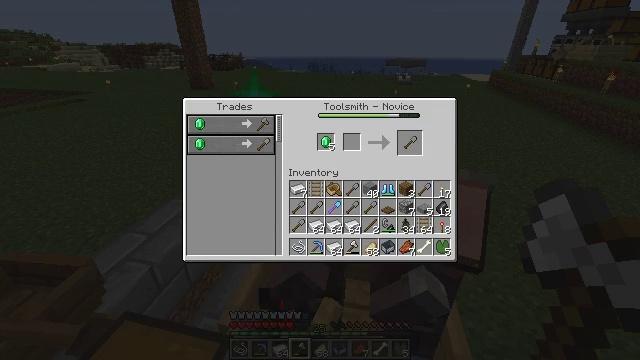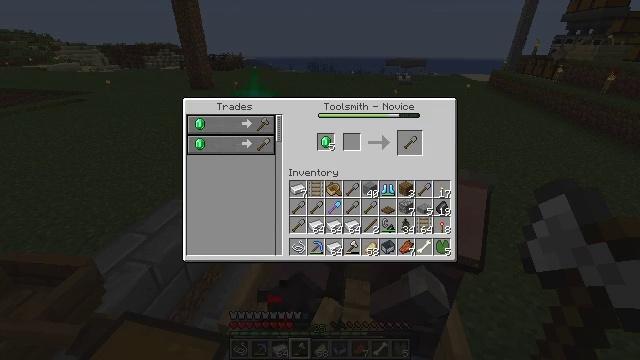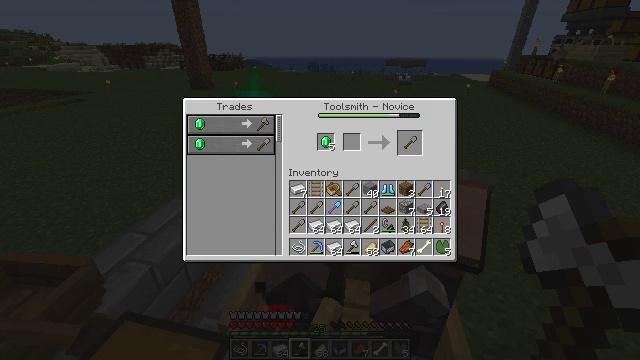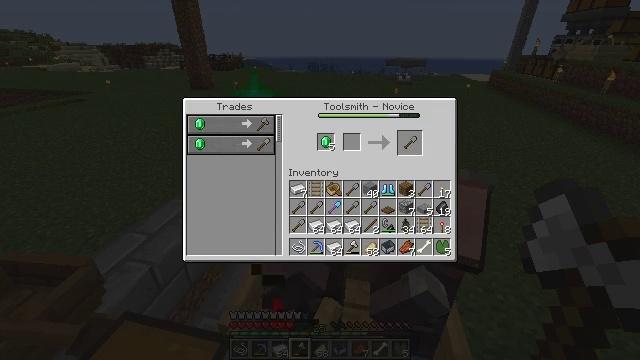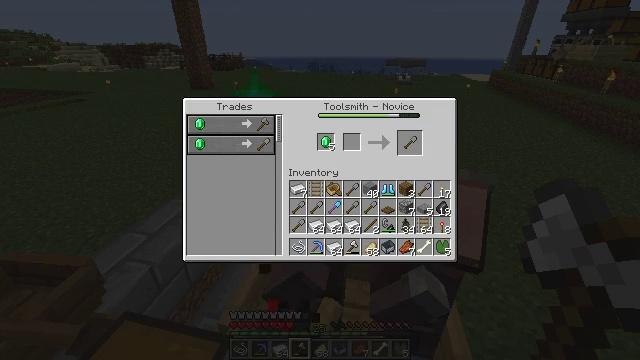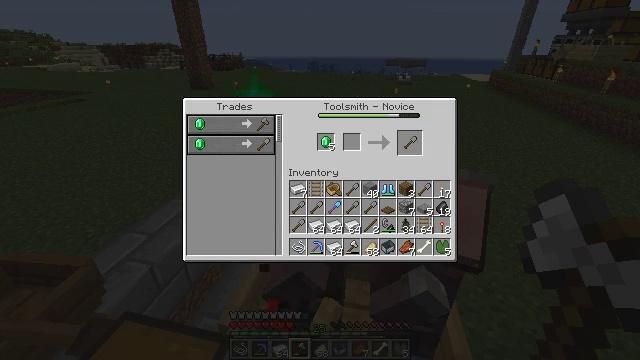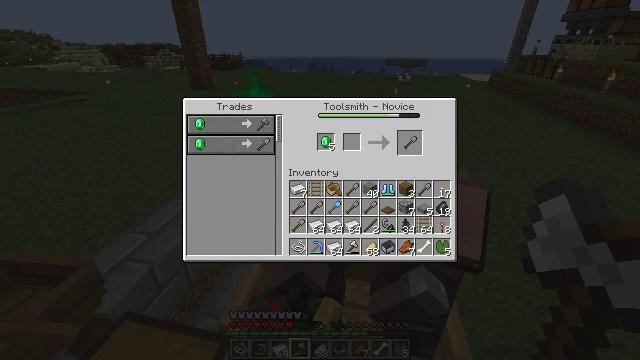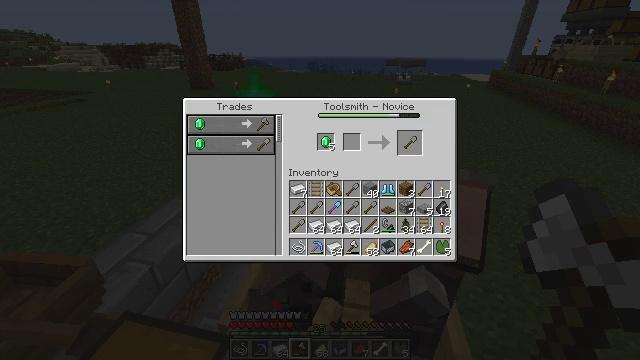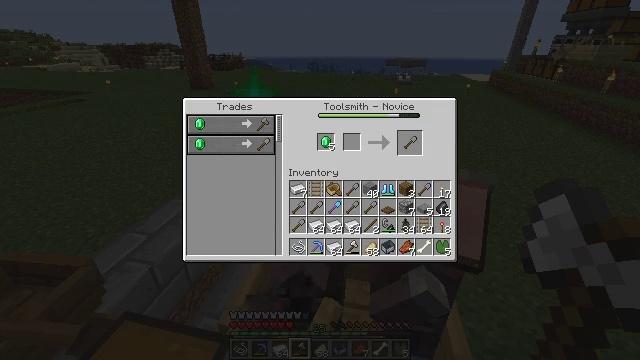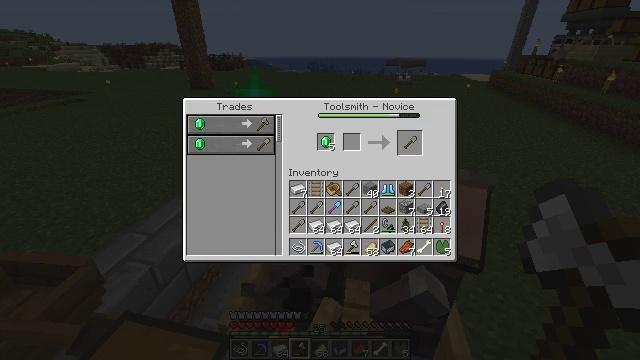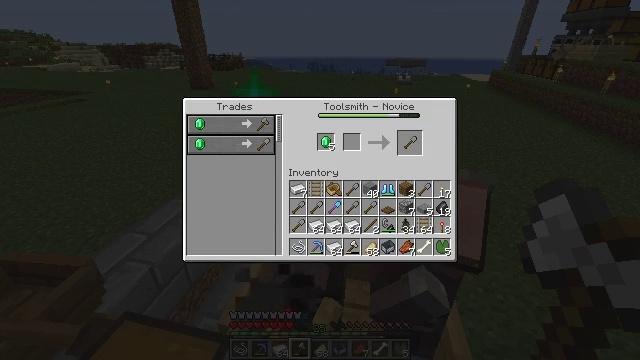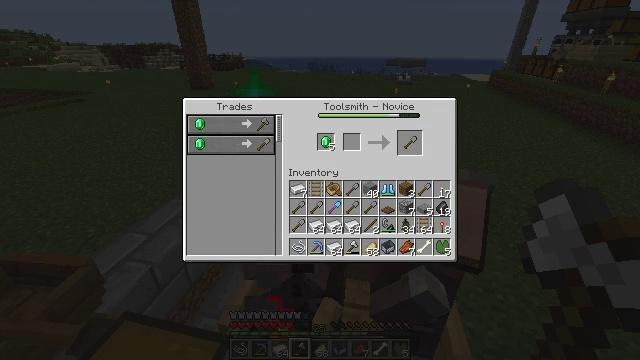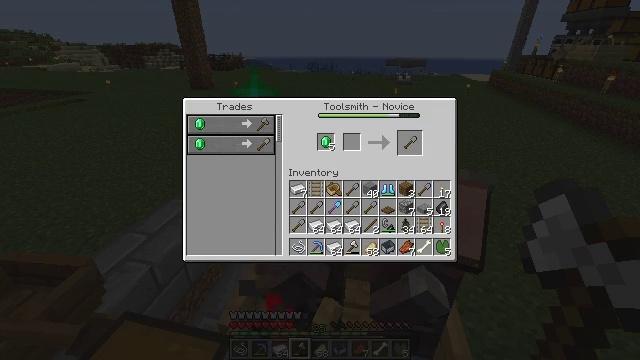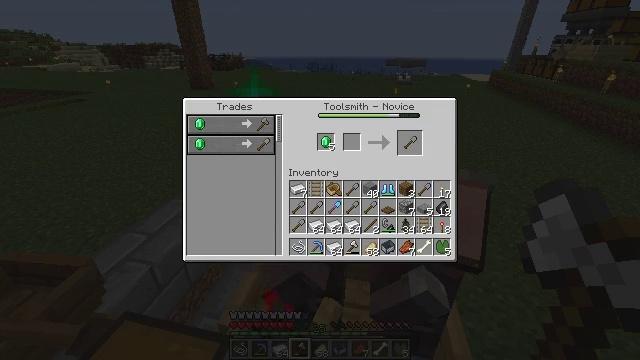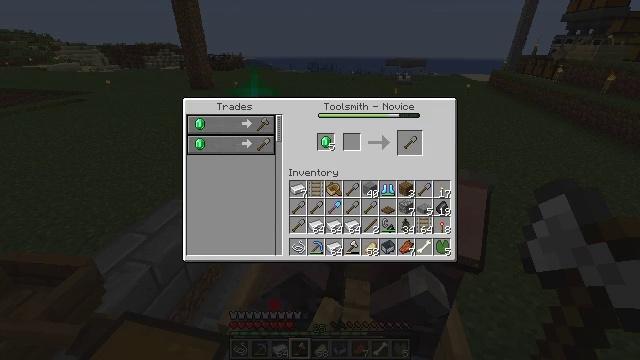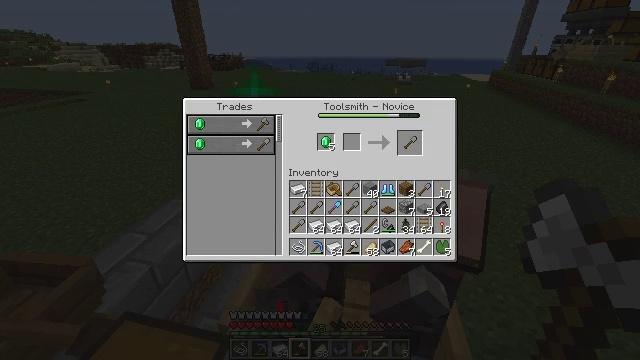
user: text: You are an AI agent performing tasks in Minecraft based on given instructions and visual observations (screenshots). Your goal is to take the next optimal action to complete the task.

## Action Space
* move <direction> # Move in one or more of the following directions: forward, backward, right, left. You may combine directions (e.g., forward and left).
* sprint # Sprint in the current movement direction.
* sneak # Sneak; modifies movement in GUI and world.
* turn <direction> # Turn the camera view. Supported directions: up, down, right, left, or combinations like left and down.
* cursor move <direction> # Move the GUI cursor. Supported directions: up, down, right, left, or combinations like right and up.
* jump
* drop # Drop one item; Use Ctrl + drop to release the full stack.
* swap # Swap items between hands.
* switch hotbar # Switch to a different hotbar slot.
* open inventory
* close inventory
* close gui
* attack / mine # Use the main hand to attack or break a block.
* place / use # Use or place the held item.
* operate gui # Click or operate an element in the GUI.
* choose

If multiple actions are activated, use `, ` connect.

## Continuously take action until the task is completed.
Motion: motion action
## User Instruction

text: Remove a lily pad from the inventory.
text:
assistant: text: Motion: no_op
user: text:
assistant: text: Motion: no_op
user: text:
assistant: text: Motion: no_op
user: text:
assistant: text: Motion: no_op
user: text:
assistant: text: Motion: no_op
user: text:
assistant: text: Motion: no_op
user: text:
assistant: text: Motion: no_op
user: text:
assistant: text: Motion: no_op
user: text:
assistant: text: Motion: no_op
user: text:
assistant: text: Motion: no_op
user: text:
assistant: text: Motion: no_op
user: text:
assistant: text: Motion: no_op
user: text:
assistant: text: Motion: no_op
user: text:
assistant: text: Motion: no_op
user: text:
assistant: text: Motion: no_op
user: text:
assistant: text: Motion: no_op
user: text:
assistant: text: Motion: no_op
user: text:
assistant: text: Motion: no_op
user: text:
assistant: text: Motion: no_op
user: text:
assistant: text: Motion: no_op
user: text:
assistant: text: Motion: no_op
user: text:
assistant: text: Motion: no_op
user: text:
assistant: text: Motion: no_op
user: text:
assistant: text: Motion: no_op
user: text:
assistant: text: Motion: no_op
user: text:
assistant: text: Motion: no_op
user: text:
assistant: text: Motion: no_op
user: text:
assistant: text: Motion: no_op
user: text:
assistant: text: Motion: no_op
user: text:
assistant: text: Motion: no_op